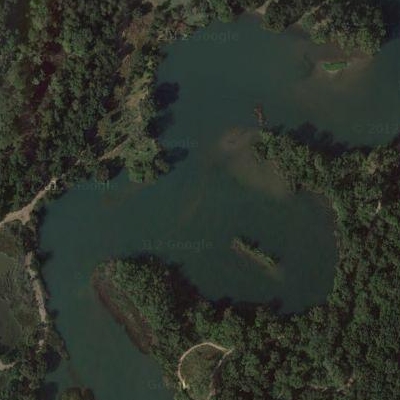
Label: RiverLake